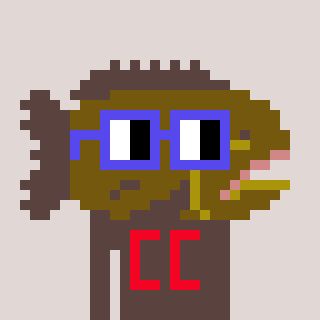
a pixel art character with square blue glasses, a grouper-shaped head and a darkbrown-colored body on a warm background